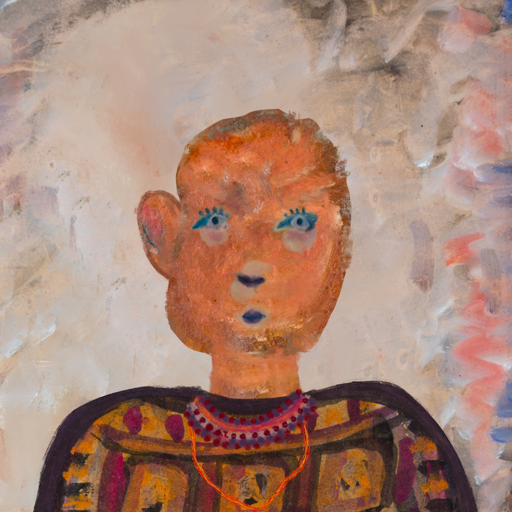
Background: Roy_Bahadur, Head And Neck Front: Boggyland, Face Front: Hill_Girl, Bust: Doll, Hair Front: Blank, Head Accessory: Blank, Second Necklace: Gypsy_Mother_2, Necklace: Roy_Bahadur, Baby: Blank